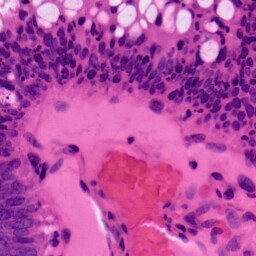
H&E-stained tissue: Colon